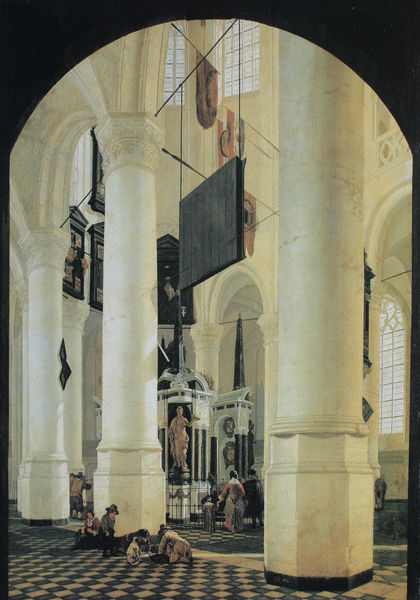
Titel: Die Nieuwe Kerk in Delft mit dem Grab von Prinz Wilhelm von Oranien
Standort: Hamburg
Institution: Kunsthalle
Schlagwörter: gemälde, weiß, menschen, fenster, frau, licht, marmor, pfeiler, raum, schwarz, säule, säulen, hund, schachbrett, holland, innenraum, kirche, boden, figur, tücher, innen, kinder, skulptur, statue, bilder, liegen, fahnen, besucher, saal, detail, halle, fussboden, gewölbe, kacheln, altar, kapitell, wappen, wandbilder, kirchenraum, rundbögen, knieen, kirchenfenster, pfliesen